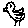
Label: bird